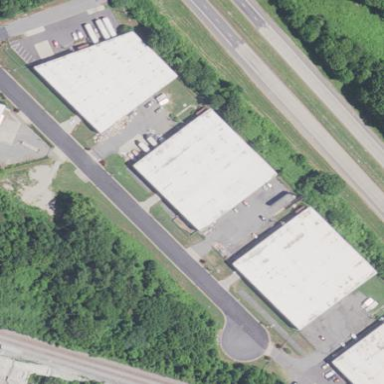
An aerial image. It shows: Warehouse building.